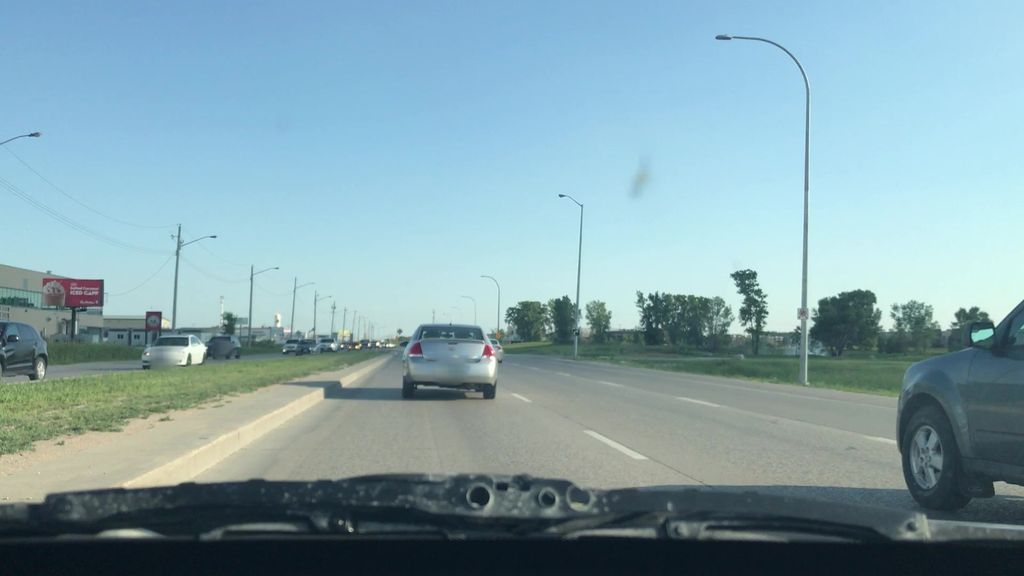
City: winnipeg